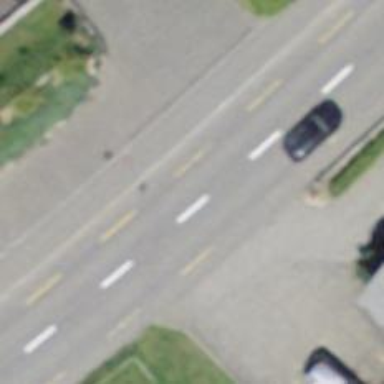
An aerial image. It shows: Tertiary road with asphalt surface. There is lane for cyclists on both sides of the road.